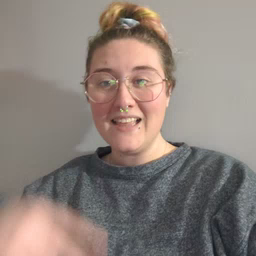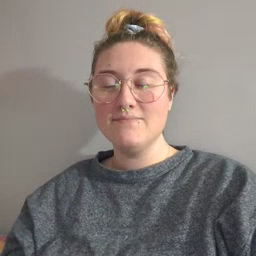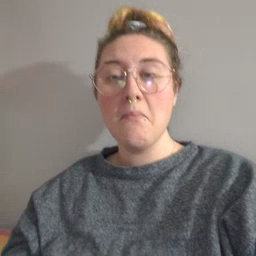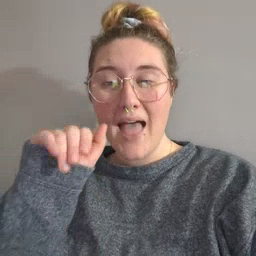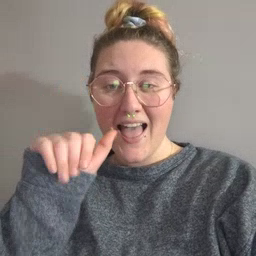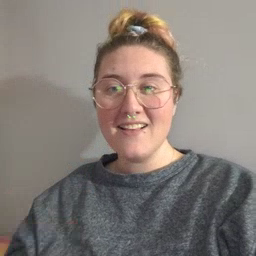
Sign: bye